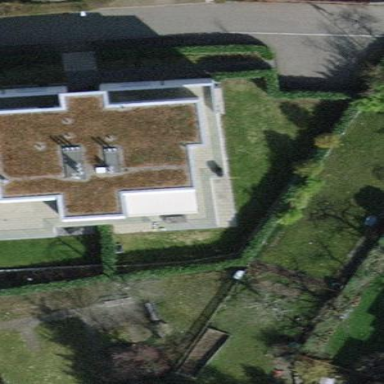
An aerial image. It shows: The building has flat roof that is oriented across.